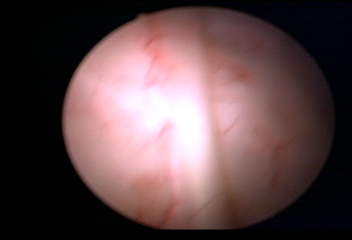
Modality: WLC
Class: Normal mucosa
Bladder cancer association: No